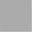
Piece: xx